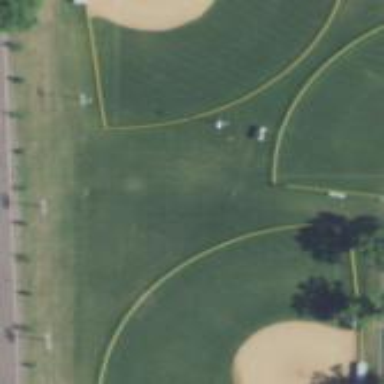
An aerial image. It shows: Softball pitch for leisure sports.